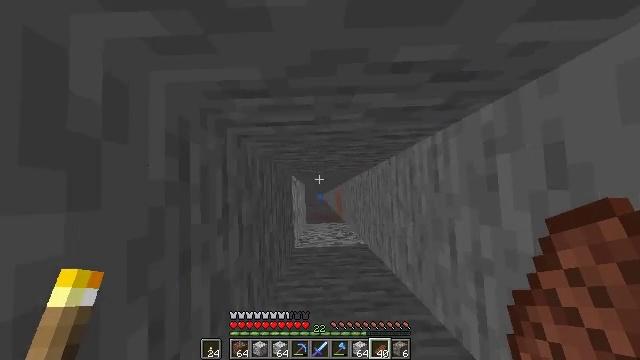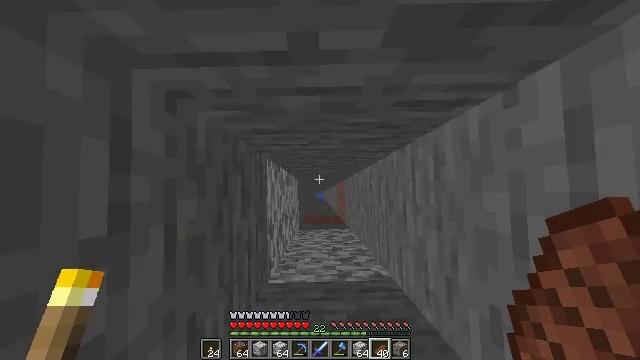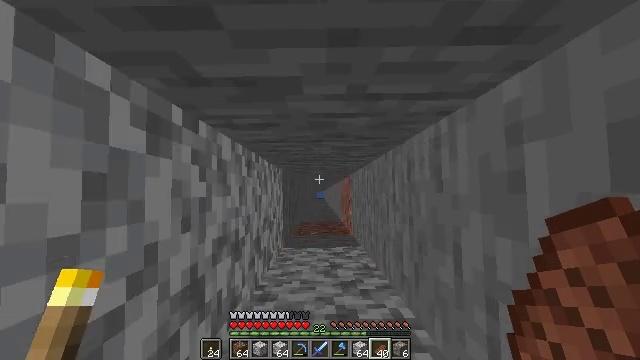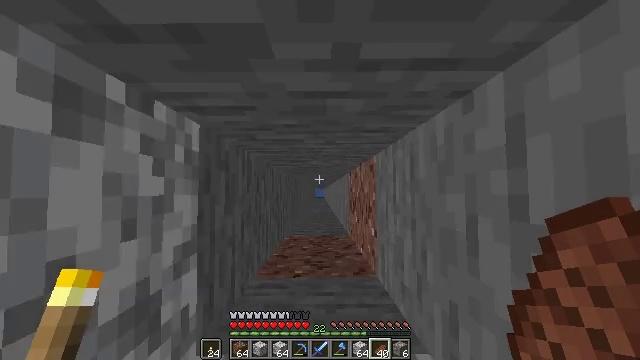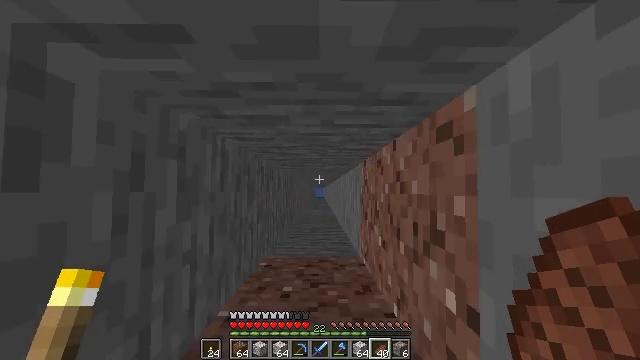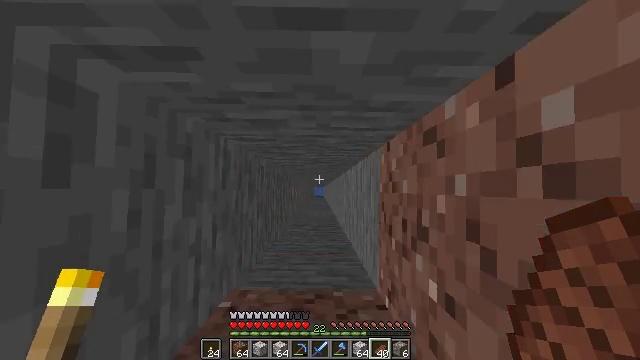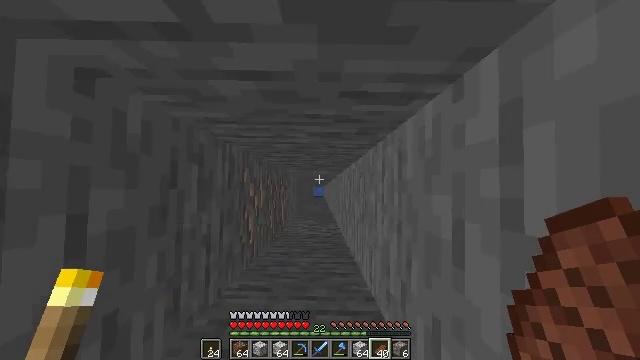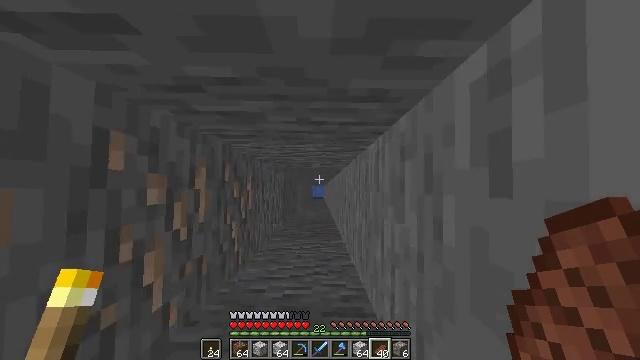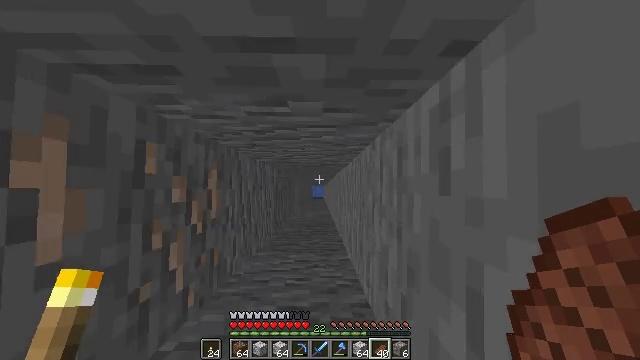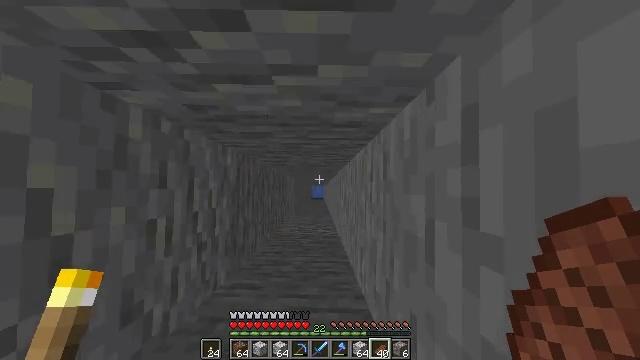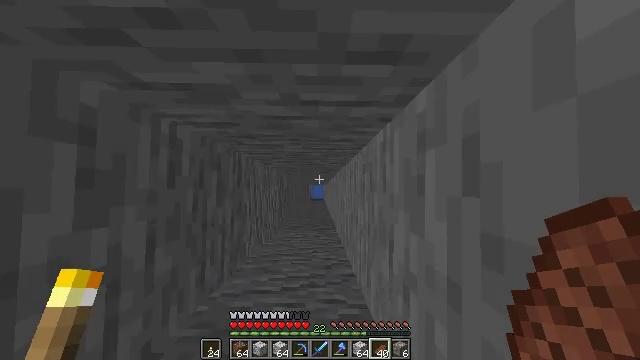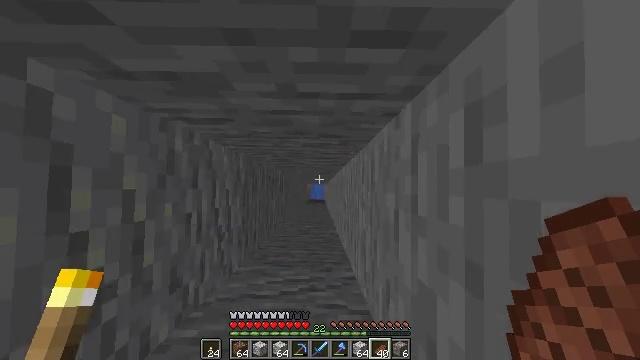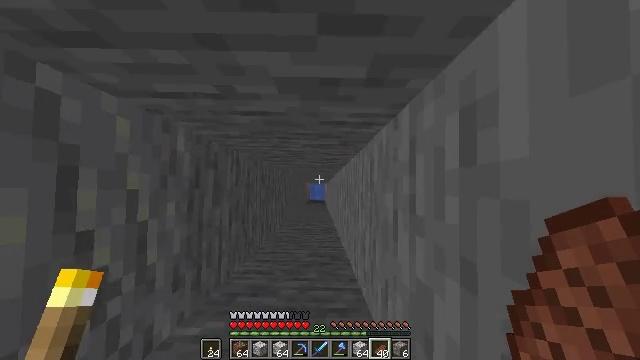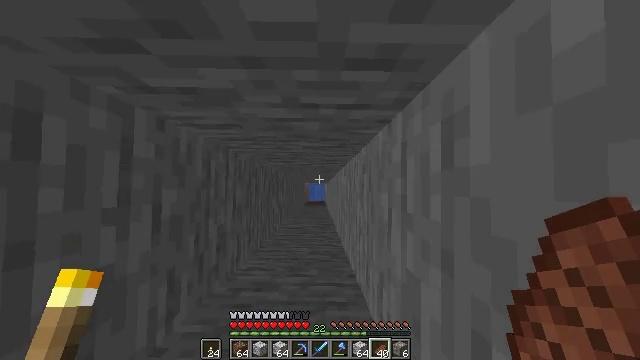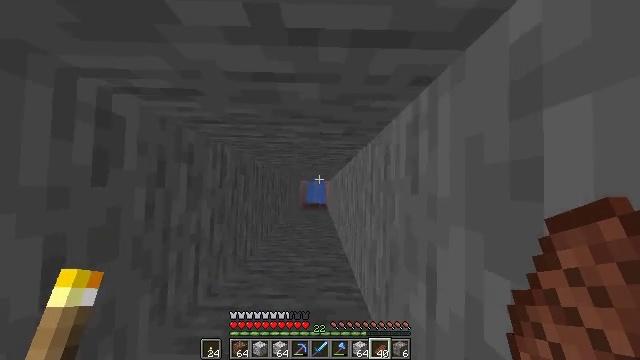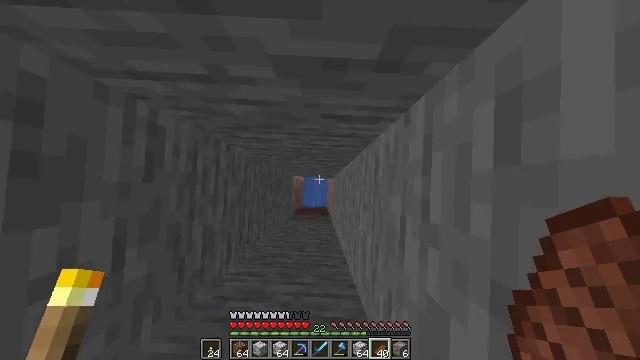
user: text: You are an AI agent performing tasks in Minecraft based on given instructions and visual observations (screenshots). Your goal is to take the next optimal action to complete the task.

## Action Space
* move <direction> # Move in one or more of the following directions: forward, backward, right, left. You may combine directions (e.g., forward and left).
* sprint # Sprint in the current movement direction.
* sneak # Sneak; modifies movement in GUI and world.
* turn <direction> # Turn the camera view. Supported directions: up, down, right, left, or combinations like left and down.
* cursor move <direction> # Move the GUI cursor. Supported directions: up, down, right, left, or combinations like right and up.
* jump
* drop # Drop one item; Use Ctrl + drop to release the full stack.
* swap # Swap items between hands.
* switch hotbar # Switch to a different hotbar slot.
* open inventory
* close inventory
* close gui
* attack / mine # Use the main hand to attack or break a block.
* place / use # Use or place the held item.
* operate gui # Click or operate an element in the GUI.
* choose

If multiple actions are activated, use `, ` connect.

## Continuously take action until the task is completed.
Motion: motion action
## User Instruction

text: Attack the chest to pick it up.
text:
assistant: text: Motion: no_op
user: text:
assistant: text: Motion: no_op
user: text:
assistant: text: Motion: no_op
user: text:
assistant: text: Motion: no_op
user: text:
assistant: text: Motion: no_op
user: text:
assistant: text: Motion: no_op
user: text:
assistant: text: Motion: no_op
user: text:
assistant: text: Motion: no_op
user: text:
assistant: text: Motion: no_op
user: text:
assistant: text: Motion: no_op
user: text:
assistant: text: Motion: no_op
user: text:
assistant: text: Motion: no_op
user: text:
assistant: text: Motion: no_op
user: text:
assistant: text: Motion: no_op
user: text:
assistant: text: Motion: turn left
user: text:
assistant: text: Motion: turn left
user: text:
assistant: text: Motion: turn left
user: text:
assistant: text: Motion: no_op
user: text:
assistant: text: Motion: no_op
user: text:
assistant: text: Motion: no_op
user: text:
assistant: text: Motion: no_op
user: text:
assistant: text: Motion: turn up
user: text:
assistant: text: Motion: turn right and up
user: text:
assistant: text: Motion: turn right and up
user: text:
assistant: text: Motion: turn right and up
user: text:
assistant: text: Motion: move forward, turn up
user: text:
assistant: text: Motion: move forward, turn up
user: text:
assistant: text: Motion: move forward, turn left and up
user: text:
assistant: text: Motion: move forward, turn left and up
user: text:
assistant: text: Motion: move forward, turn left